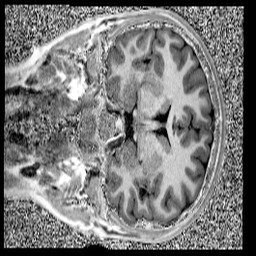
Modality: UNIT1
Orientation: coronal
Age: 12
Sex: male
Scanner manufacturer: siemens
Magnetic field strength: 3 T
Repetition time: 4 s
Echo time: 0.00299 s